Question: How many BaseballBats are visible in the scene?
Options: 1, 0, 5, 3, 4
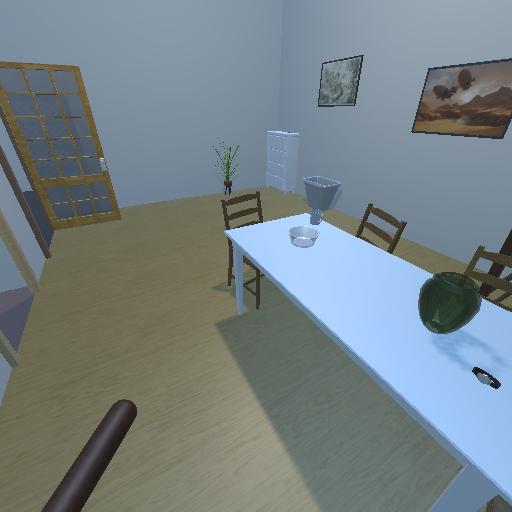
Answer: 1